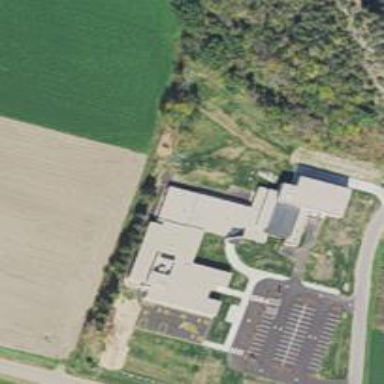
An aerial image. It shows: School.